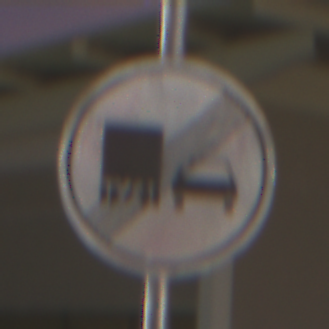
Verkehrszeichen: EndeUeberholverbotKraftfahrzeuge
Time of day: SunriseSunset
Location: Outdoor (Urban)
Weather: PartlyCloudy
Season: NotSpecified
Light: Artificial